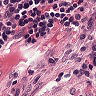
Metastatic tissue present: no